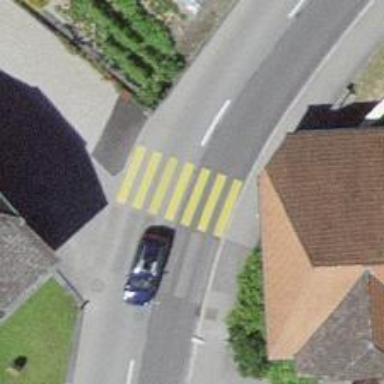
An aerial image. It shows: Uncontrolled zebra crossing on the road.